Question: I just hope there is any creative solution out there to solve the following problem:
I have a '#containter' with a background image applied
'''
#container {
height:400px;
width:100%;
background-image: url(http://cl.ly/NEvg/kv.jpg);
background-repeat:no-repeat;
background-size: 1000px;
background-position:center 0px;
}
'''
The image I have has an area in it on which I want to position a clickable link.

In this example image I want to position an invisible 'a#square' on top of the green square so that when I click ONLY the square the link is fired.
However the problem is that the background image is moving when scaling the browser window (I want it to move, so this is not the problem itself), but the link isn't.
See this live example: <URL>
Is there any creative CSS Way to make the link move along with the square in the image?
Thank you for your tipps and tricks.
Regards,
Matt
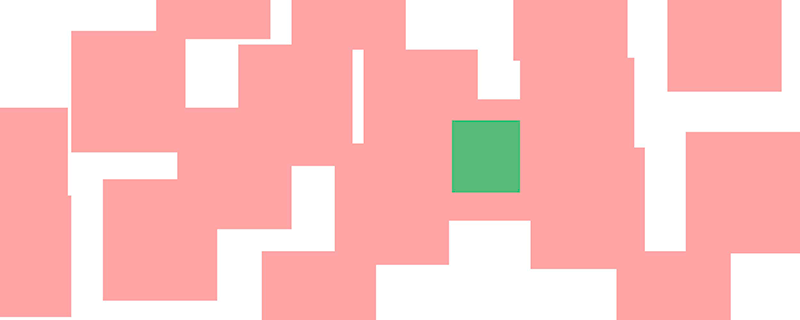
Answer: Using the example of the image in your question (firewall blocked the image in the jsFiddle), if I understand what you're looking for, you can use this css:
'''
position:absolute;
top:158px;
left:50%;
margin-left:64.5px;
'''
See this jsFiddle: <URL>